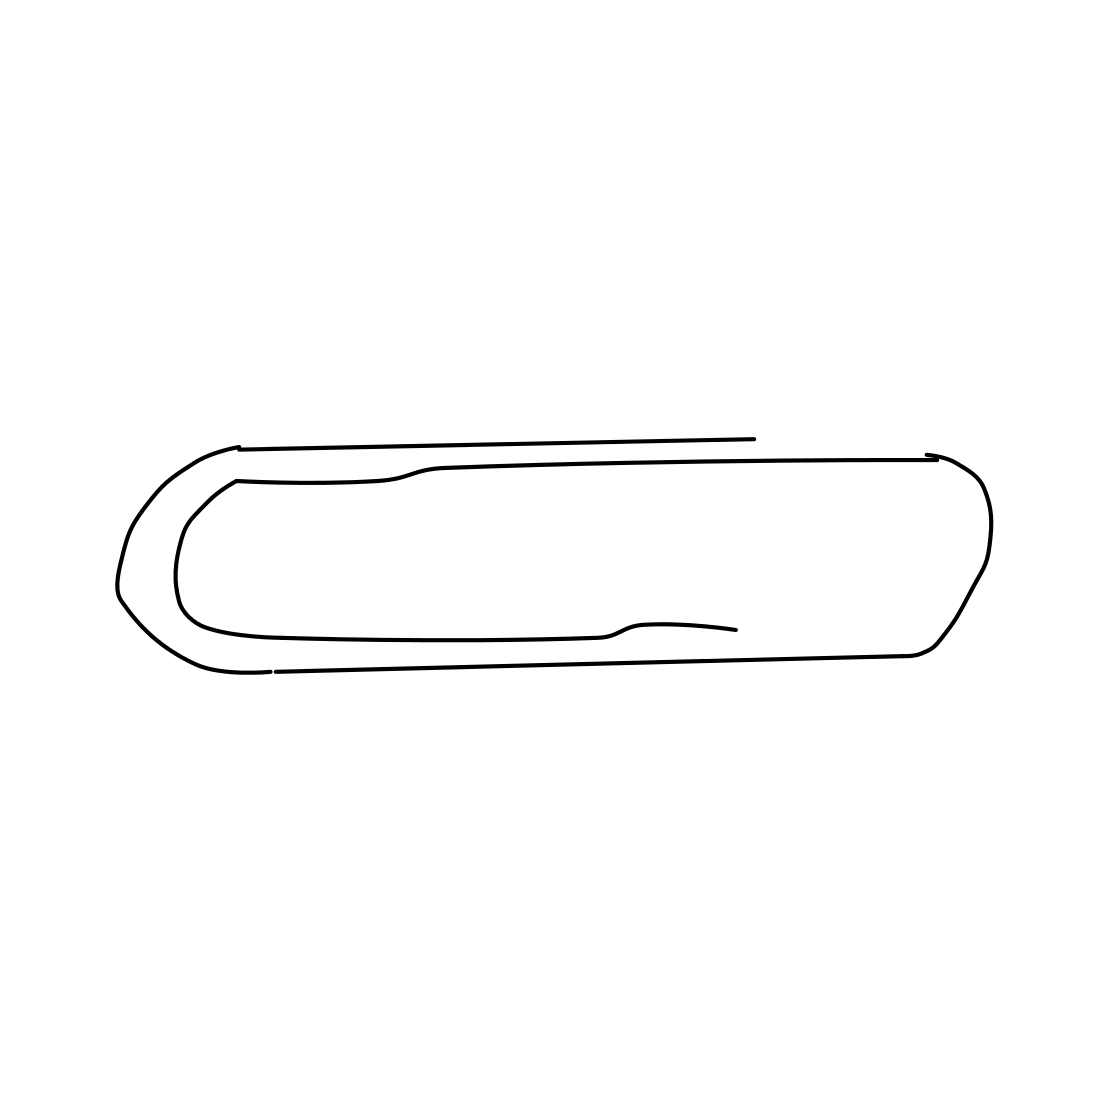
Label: paper clip